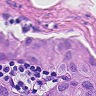
Metastatic tissue present: yes